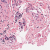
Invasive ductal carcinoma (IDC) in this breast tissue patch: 1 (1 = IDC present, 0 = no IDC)